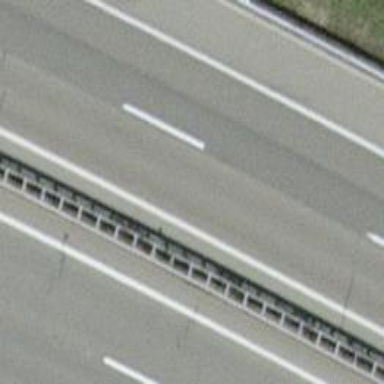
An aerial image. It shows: Asphalt motorway.